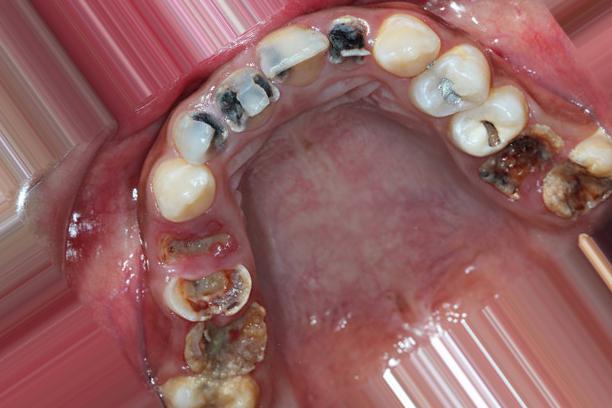
Condition: Caries